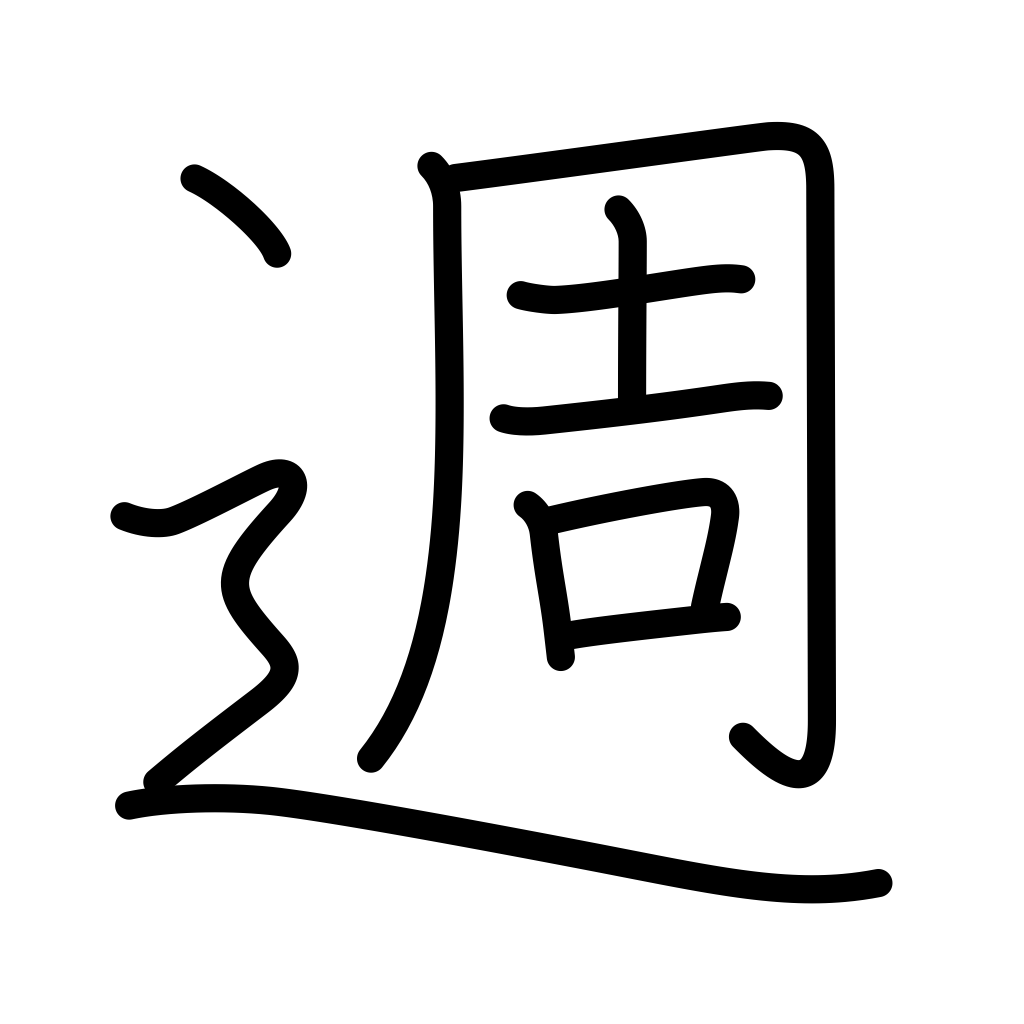
Meaning: week